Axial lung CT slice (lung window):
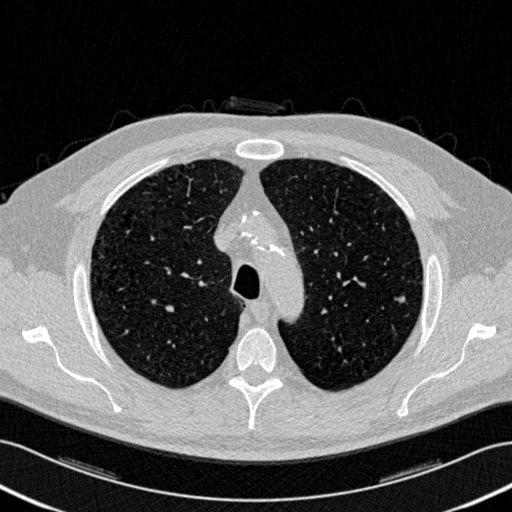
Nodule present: yes
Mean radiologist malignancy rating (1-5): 2.5